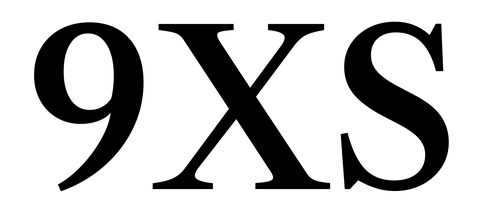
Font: LibreCaslonText_Medium